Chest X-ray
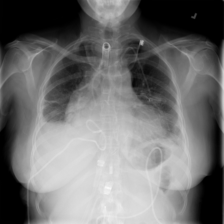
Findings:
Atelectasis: negative
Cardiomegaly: negative
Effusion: negative
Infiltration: negative
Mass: positive
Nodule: negative
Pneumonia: negative
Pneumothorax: negative
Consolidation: negative
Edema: negative
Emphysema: negative
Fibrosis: negative
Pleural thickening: negative
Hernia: negative